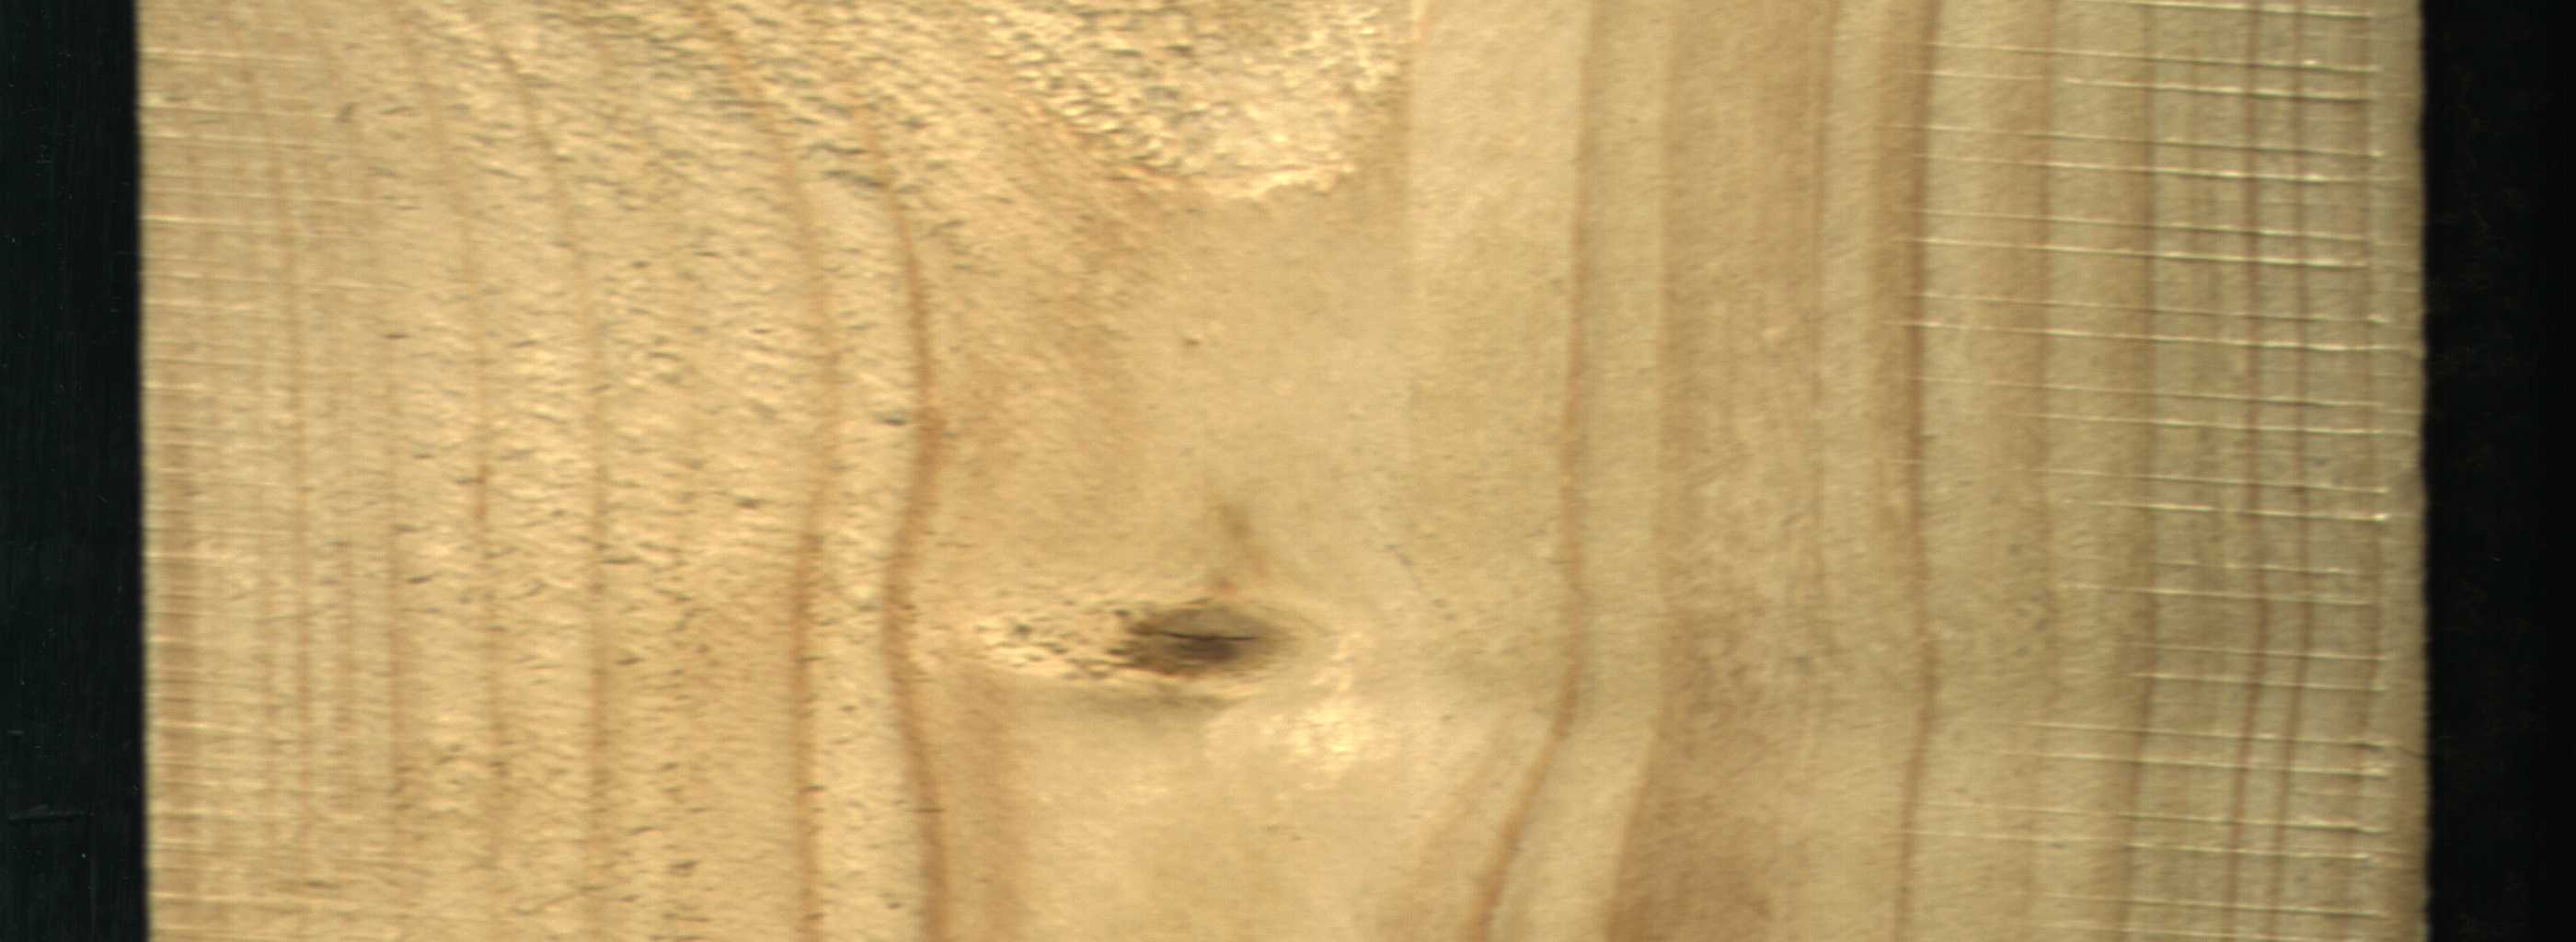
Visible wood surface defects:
Live_Knot